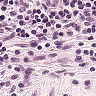
Metastatic tissue present: no